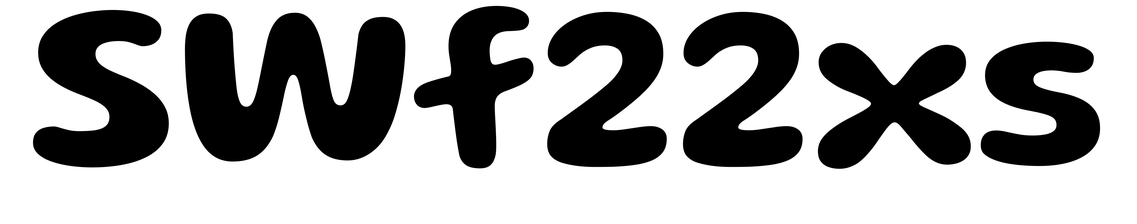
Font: Gluten_SemiBold